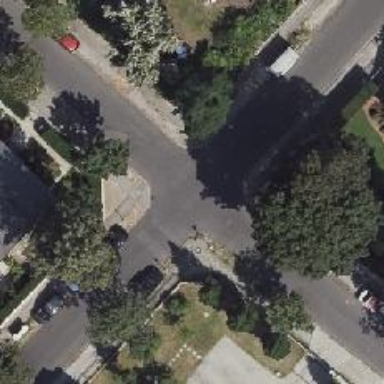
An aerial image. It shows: Residential road with asphalt surface and sidewalks on both sides.